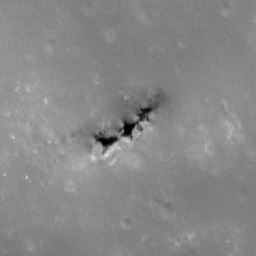
Pit: Copernicus 6a
Host crater: Copernicus
Host type: impact_melt
Lunar coordinates: latitude 10.105, longitude 339.995